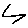
Label: zigzag